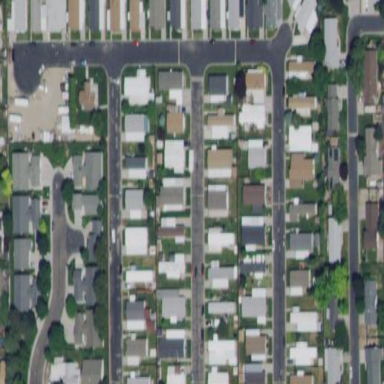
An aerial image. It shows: Residential area known as trailer park.